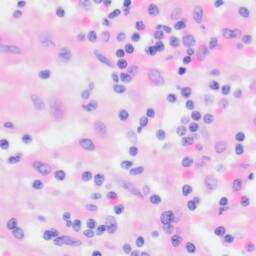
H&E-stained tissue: Kidney